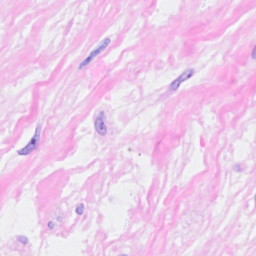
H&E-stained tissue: Breast